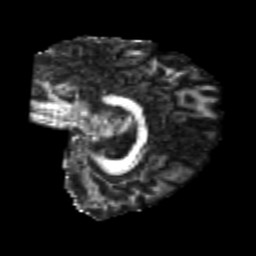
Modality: FA
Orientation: sagittal
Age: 23
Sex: female
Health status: healthy
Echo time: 0.074 s